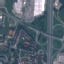
Land use / land cover class: Highway